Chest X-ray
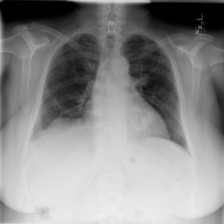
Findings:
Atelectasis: negative
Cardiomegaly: negative
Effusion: negative
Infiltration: positive
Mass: negative
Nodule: positive
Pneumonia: negative
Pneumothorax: negative
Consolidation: negative
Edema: negative
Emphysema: negative
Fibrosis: negative
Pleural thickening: negative
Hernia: negative